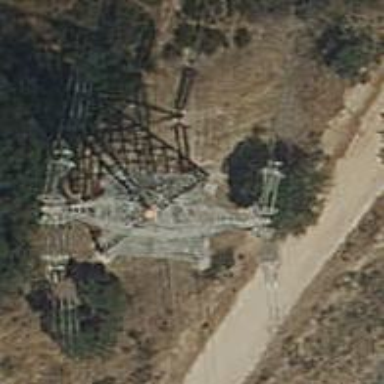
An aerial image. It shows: Power tower.